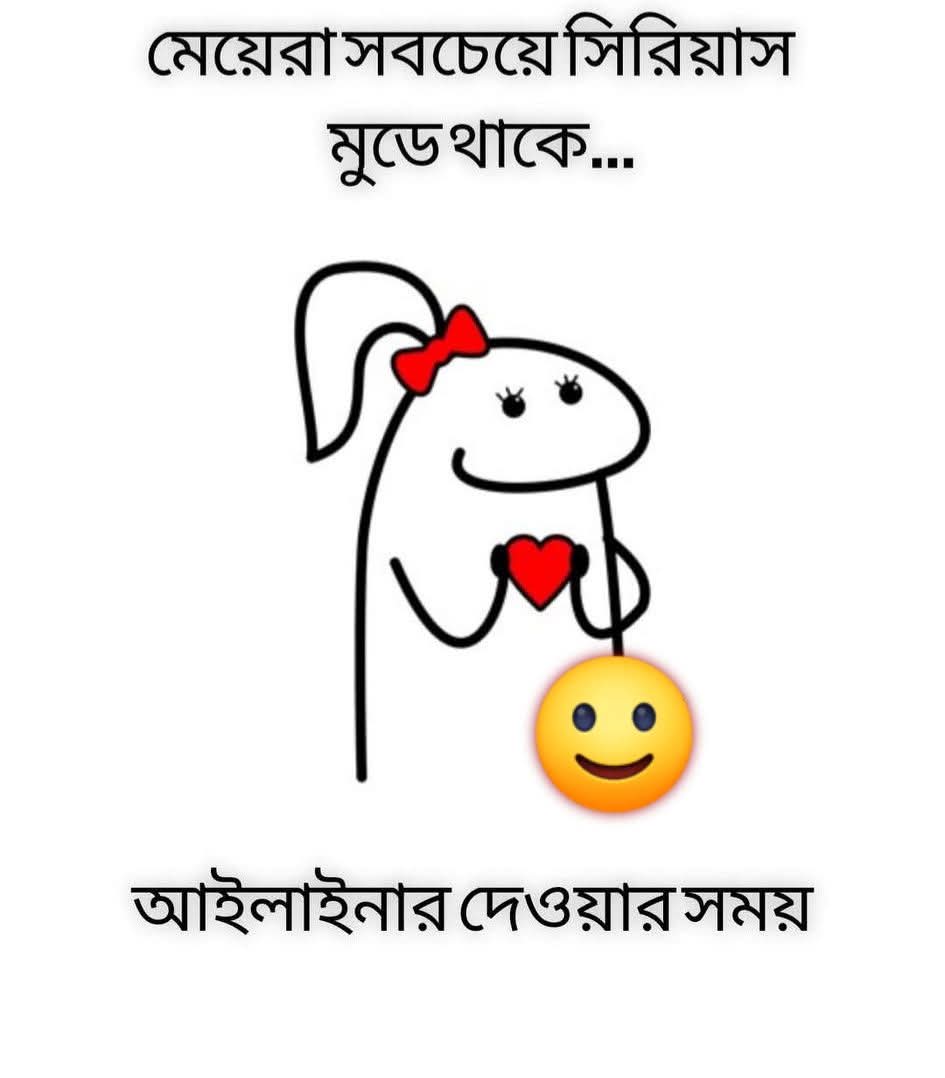
Text: মেয়েরা সবচেয়ে সিরিয়াস মুডে থাকে...
আইলাইনার দেওয়ার সময়
Label: Non Hate